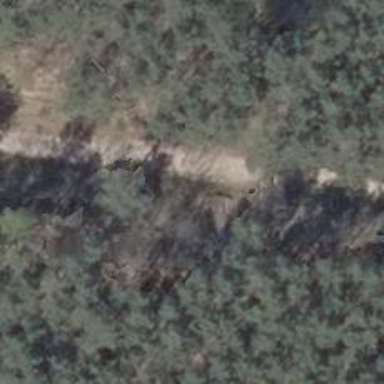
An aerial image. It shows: Grade 4 track that serves as bridleway.